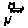
Label: cat